Interaction volume radius: 5 \u00c5
Interaction volume height: 30 \u00c5
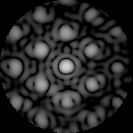
Disorder parameter: 0.3112